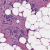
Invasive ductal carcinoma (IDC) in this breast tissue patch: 1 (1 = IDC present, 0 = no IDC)